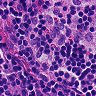
Metastatic tissue present: no